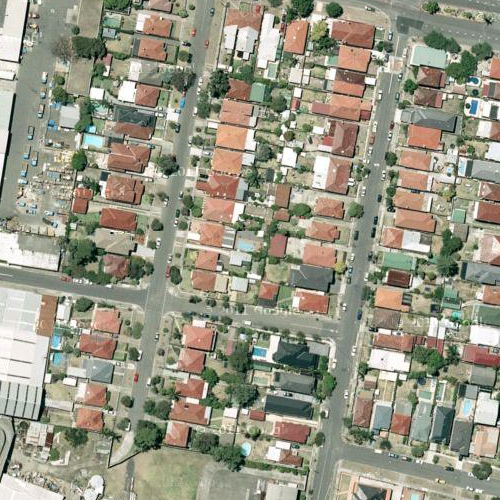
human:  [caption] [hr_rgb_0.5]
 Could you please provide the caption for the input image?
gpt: Many houses with red and grey roofs are densely arranged in the residential area .

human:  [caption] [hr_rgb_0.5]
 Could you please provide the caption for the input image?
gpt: This is a residential area with many houses of different colors arranged neatly .

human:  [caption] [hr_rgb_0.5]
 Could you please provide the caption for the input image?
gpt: A residential area with many houses of red and grey roofs arranged neatly .

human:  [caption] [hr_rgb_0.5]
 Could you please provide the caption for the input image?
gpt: Lots of houses with red and grey roofs are densely arranged .

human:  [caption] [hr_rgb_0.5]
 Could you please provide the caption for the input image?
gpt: A residential area with houses of red and grey roofs arranged neatly .